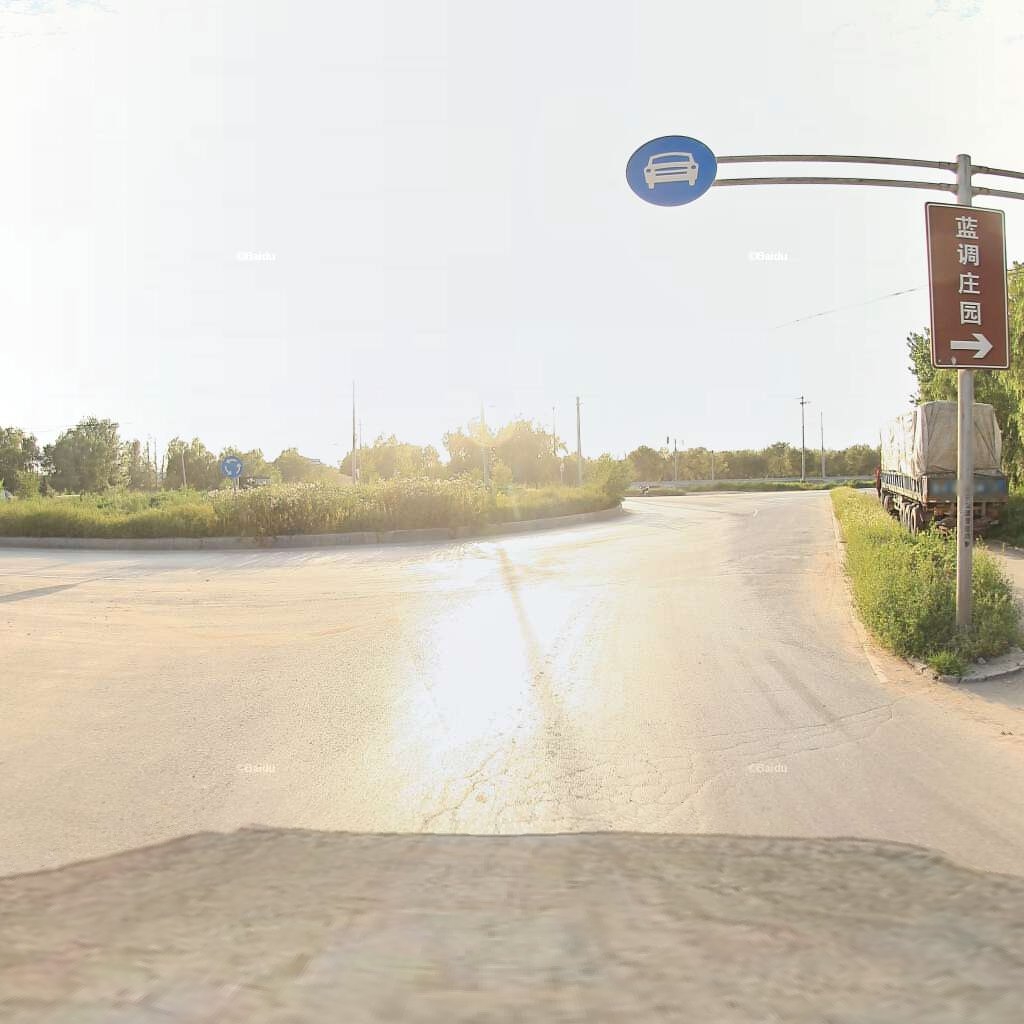
Region: Chaoyang
Road damage annotations: alligator crack